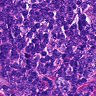
Metastatic tissue present: no